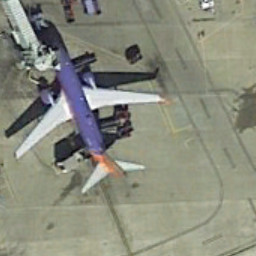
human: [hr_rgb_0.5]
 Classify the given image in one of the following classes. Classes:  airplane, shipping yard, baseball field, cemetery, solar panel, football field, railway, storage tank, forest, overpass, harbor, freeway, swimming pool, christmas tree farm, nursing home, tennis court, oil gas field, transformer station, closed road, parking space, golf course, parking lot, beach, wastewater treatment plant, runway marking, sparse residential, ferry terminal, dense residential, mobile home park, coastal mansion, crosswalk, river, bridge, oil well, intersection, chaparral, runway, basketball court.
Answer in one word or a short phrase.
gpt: airplane